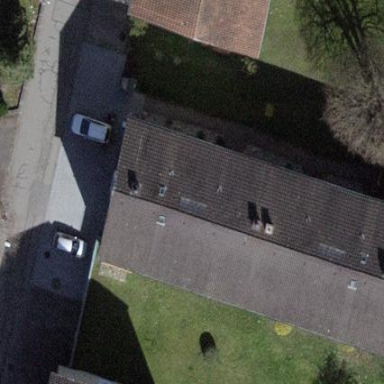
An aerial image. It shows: Building with tile roof.